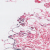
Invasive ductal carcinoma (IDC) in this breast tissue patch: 0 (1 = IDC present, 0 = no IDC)